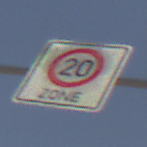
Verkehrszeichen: BeginnZone20
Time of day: MorningAfternoon
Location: Outdoor (Suburban)
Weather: Clear
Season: NotSpecified
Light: Natural